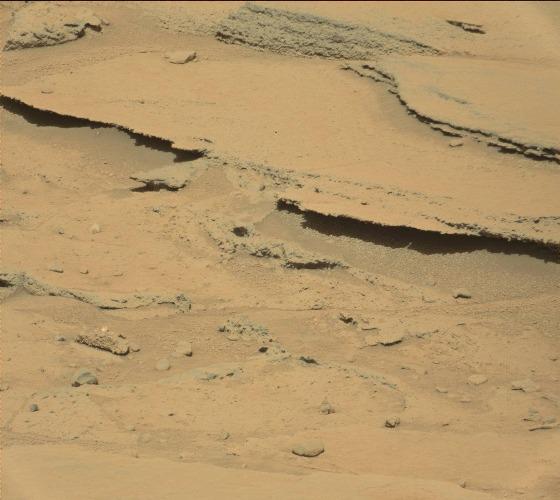
Terrain classes present: Bedrock, Gravel / Sand / Soil, Rock, Shadow